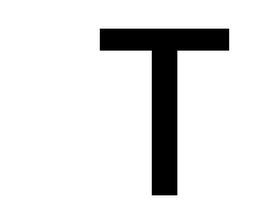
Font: Inter_Medium